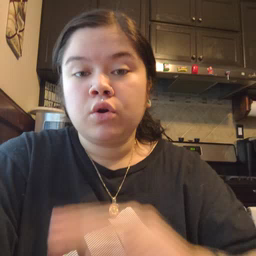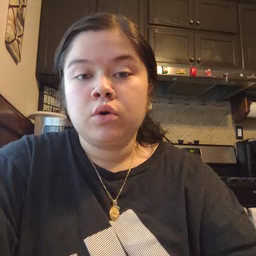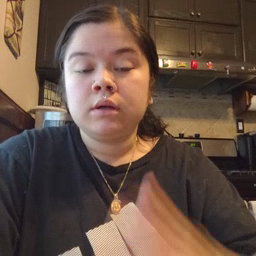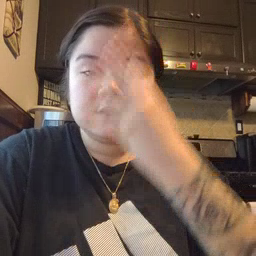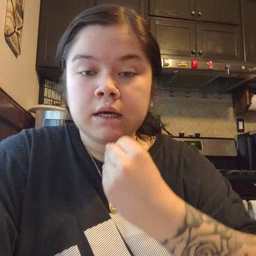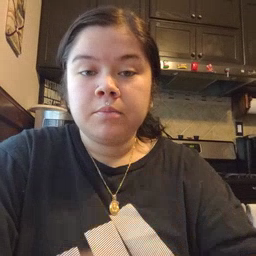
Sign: sleep